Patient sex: M
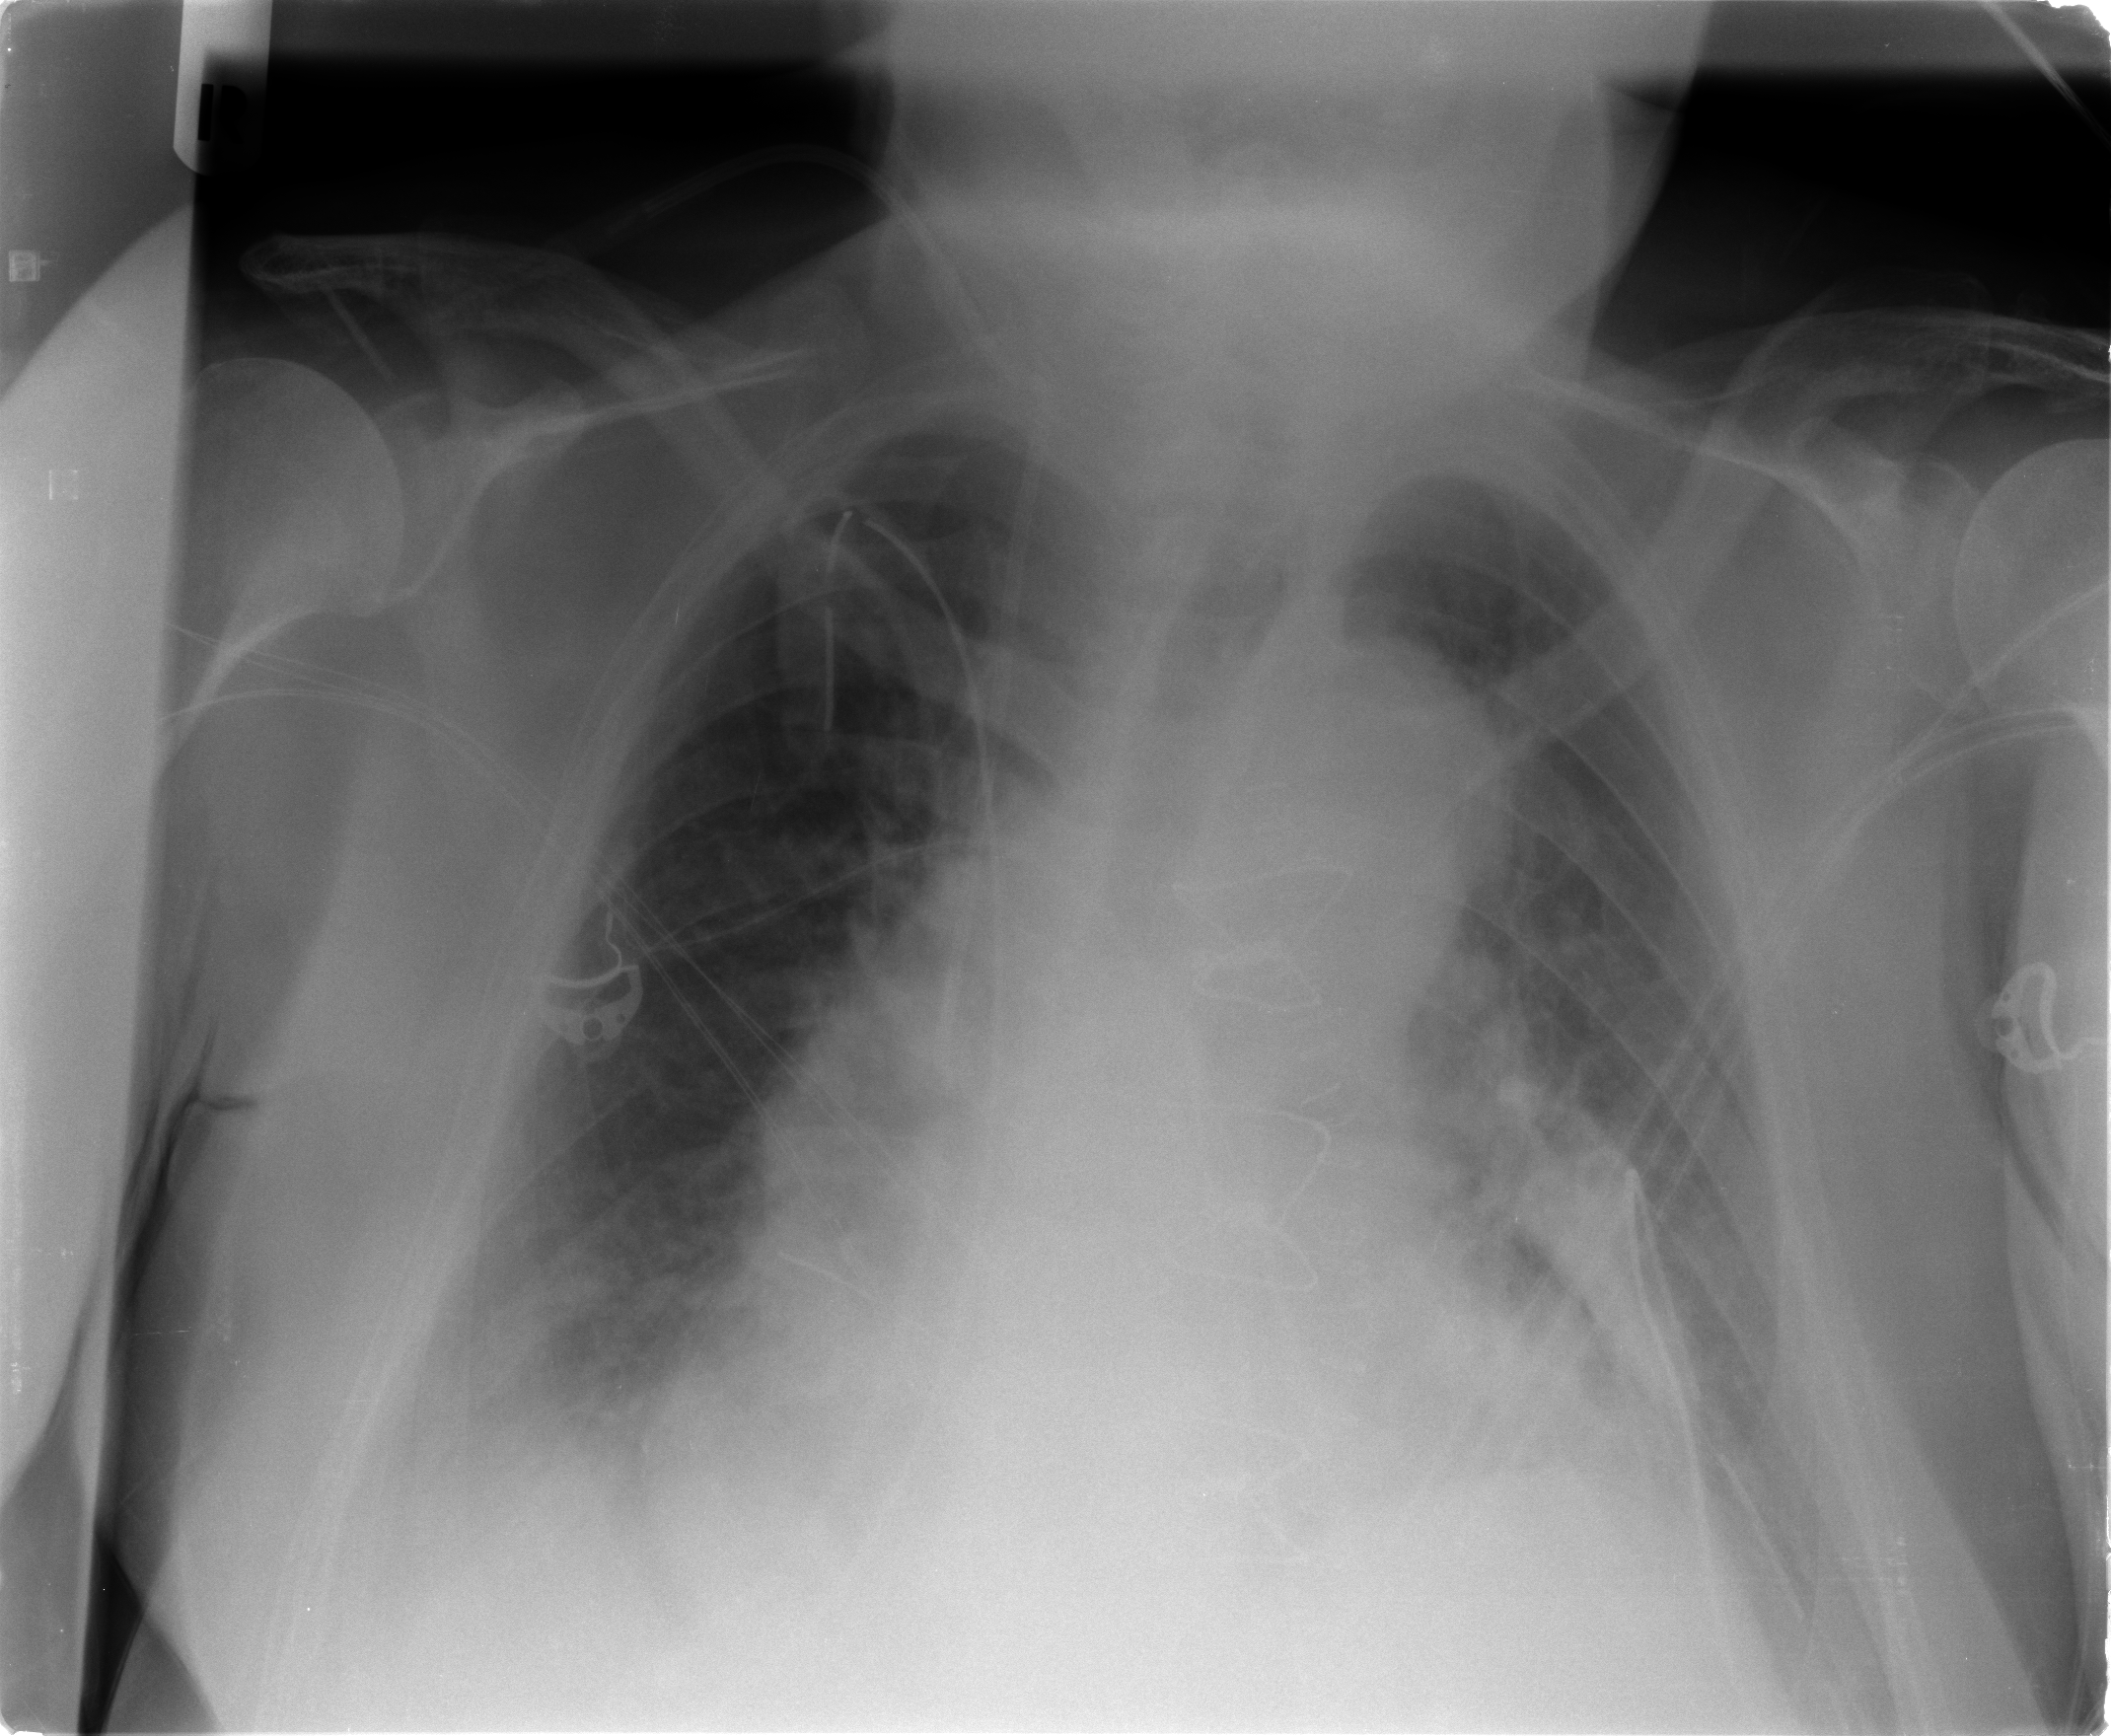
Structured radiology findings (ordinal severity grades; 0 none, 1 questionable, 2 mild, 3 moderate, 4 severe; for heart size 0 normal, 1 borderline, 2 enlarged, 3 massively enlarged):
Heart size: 3
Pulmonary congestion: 2
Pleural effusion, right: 2
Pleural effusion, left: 2
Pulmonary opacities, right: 0
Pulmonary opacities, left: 2
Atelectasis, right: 0
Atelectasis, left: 0